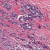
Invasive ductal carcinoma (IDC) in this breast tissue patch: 1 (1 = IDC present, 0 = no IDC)